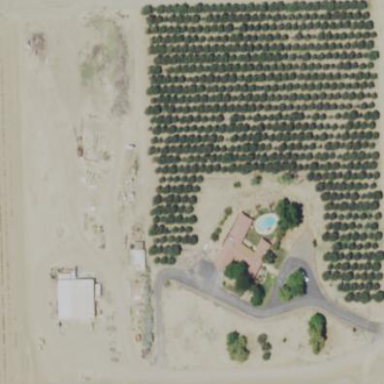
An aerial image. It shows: Orchard.